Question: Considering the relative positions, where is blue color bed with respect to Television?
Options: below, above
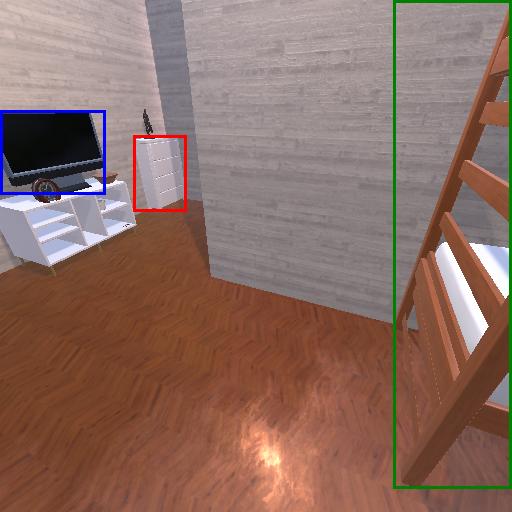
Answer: below